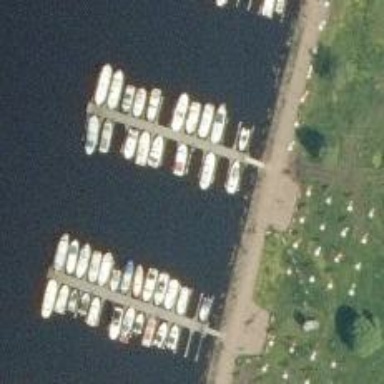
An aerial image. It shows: Marina on leisure land.